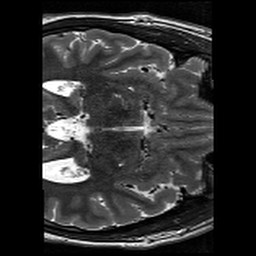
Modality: T2w
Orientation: axial
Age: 31
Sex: male